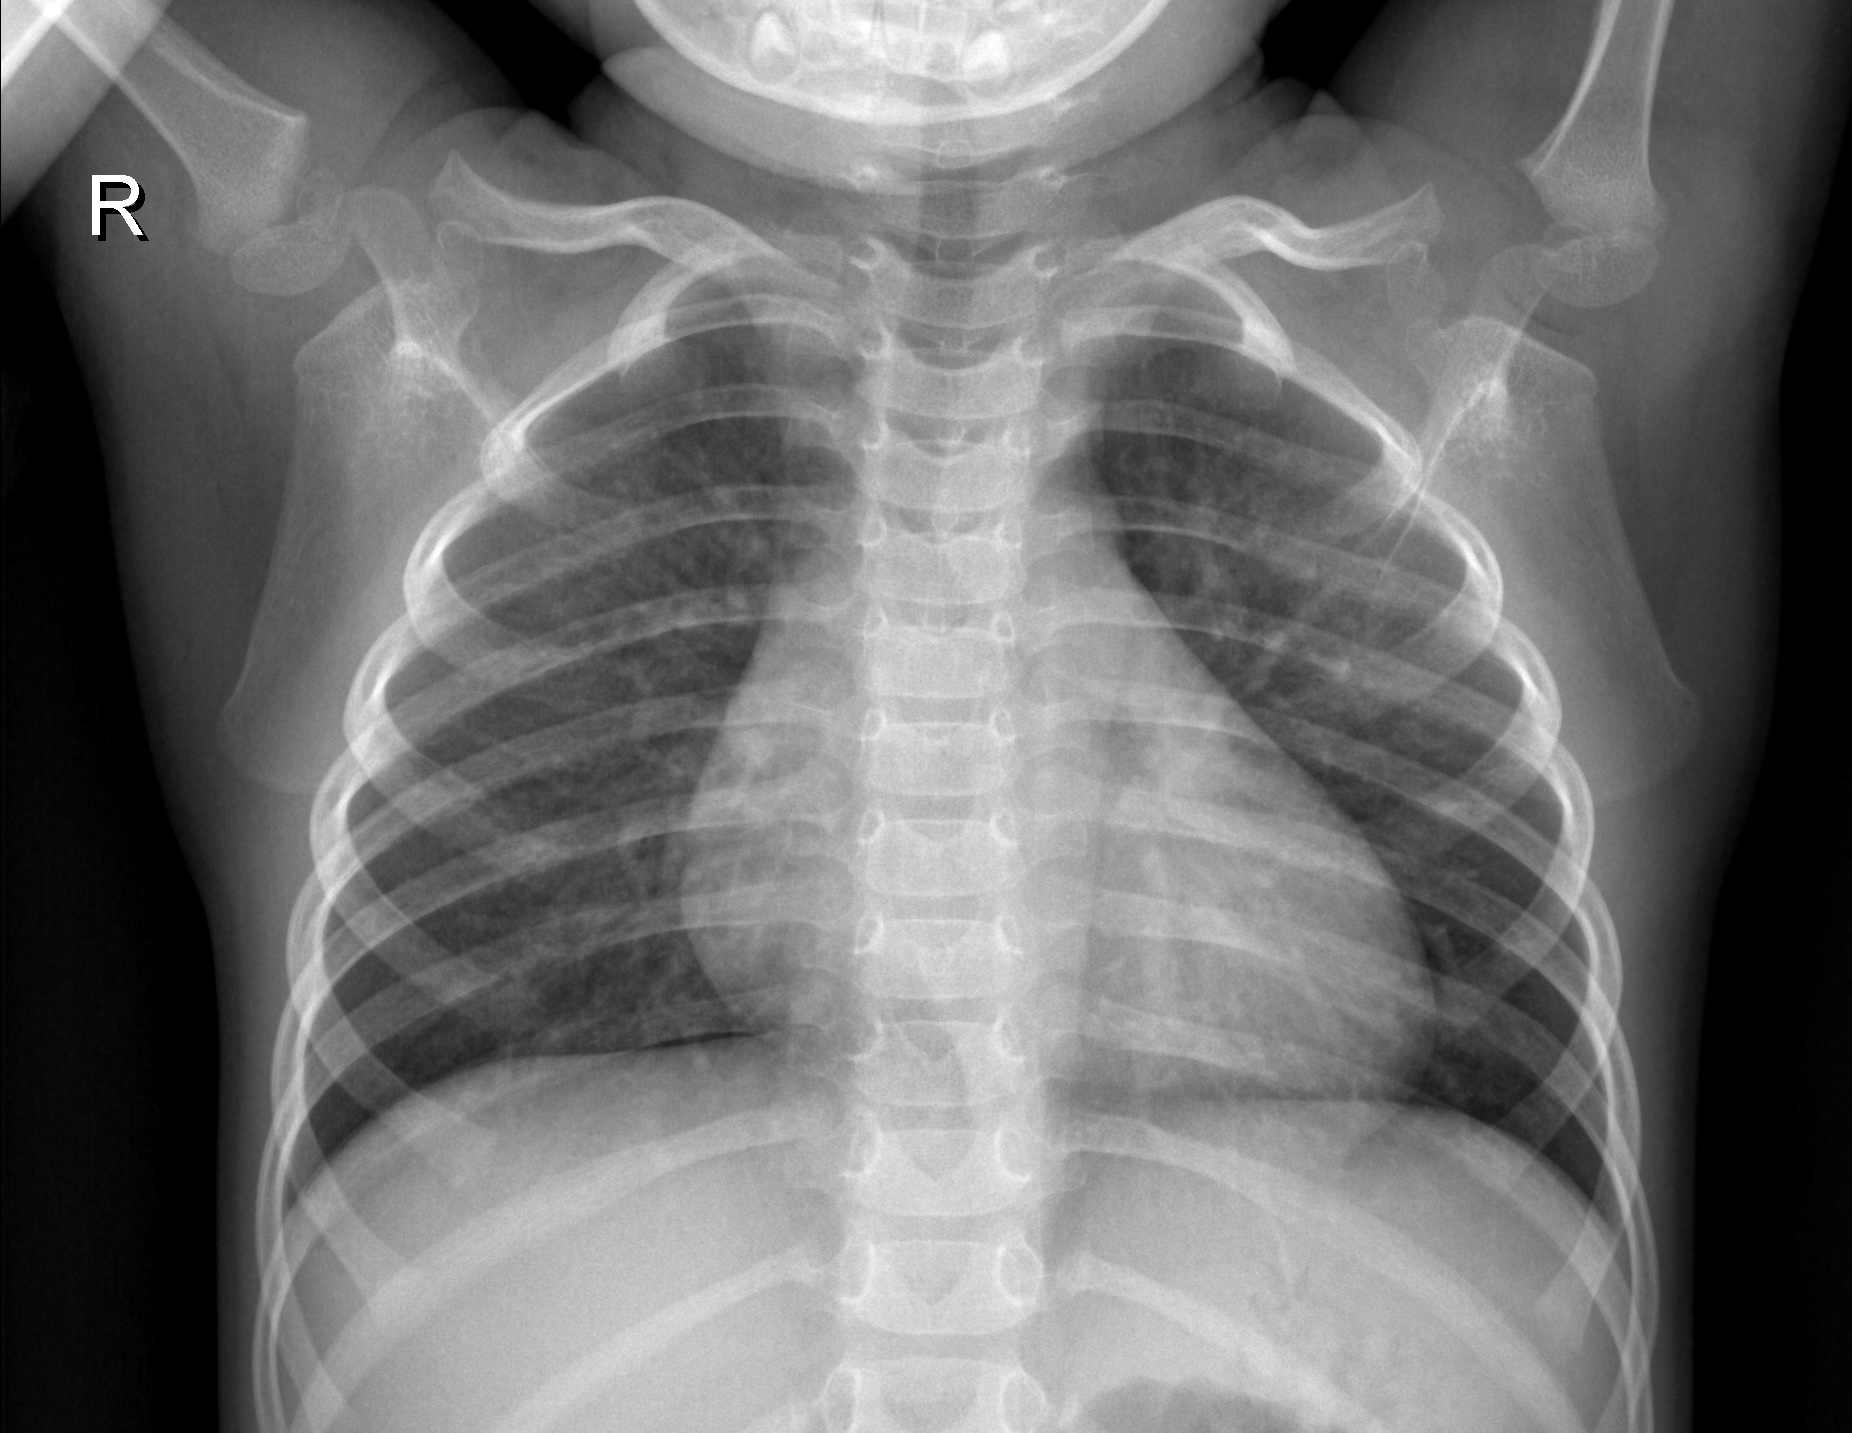
Diagnosis: NORMAL